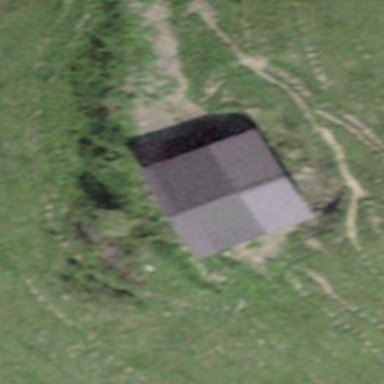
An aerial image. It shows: Farm auxiliary building.